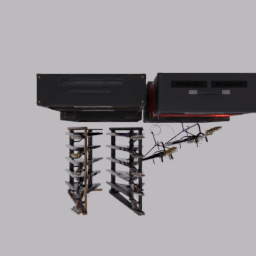
Label: architecture